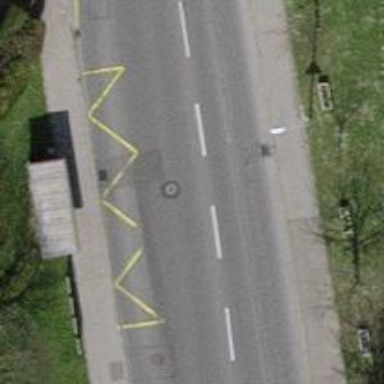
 serving as platform for public transportation."